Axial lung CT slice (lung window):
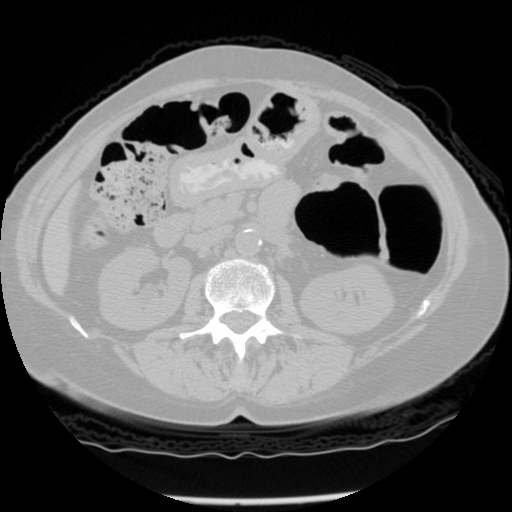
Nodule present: no